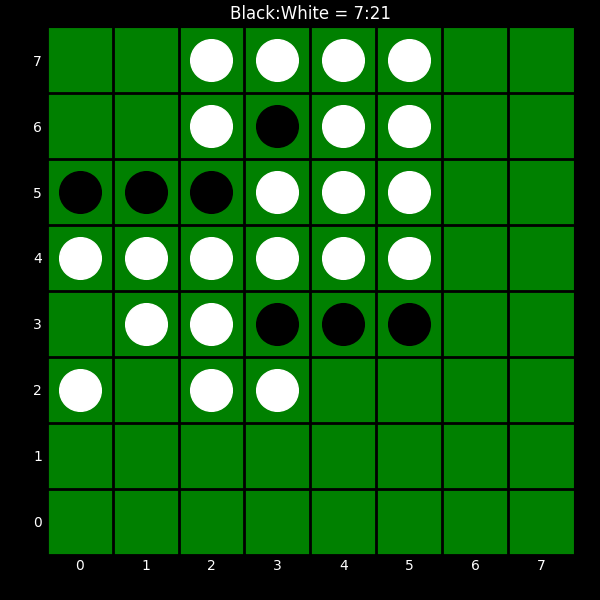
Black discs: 7
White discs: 21